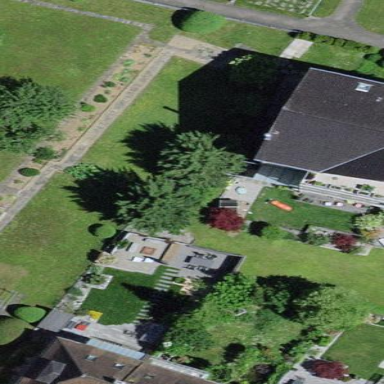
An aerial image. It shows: Garden area designated for leisure land.